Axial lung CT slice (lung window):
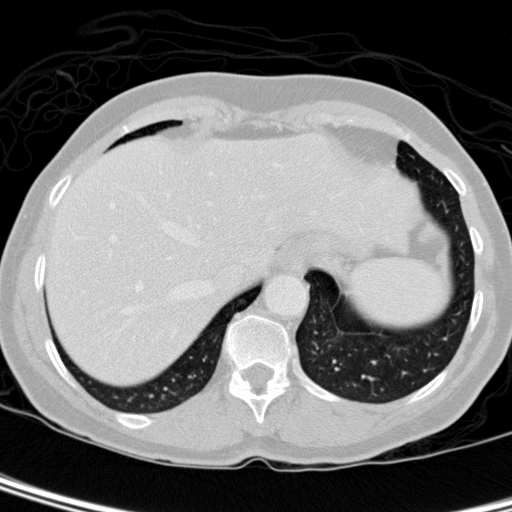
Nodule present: no